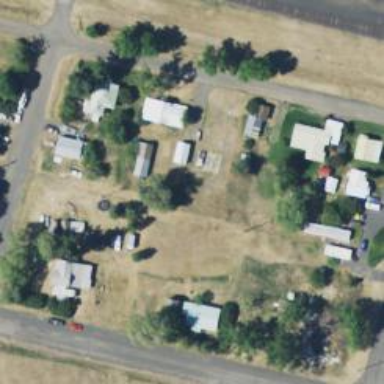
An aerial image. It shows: Alley classified as service road.